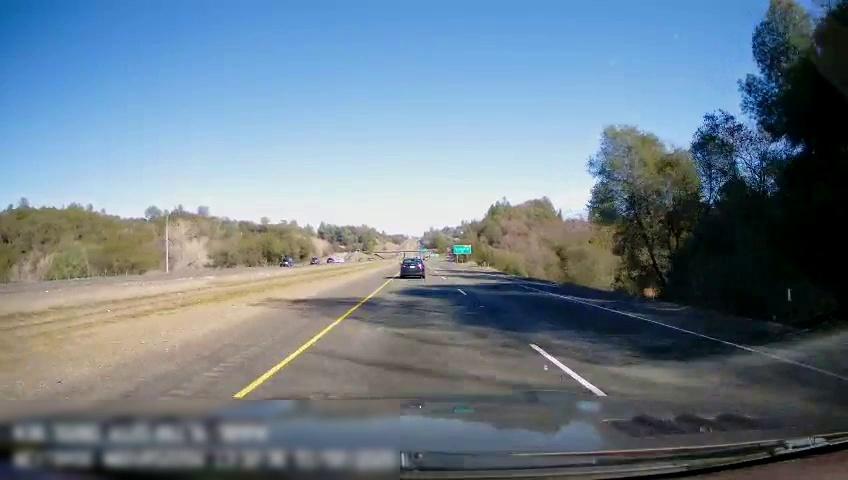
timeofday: Day
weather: Sunny
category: Drivable Space
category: Drivable Space
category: Vehicles | SUV
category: Vehicles | Car
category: Lanes | Current Lane
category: Lanes | Current Lane
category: Lanes | Alternate Lane
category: Traffic | Signs